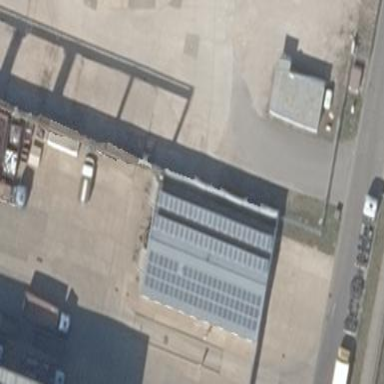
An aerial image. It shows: Industrial building.